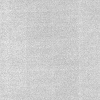
Atmospheric dust classification: dusty